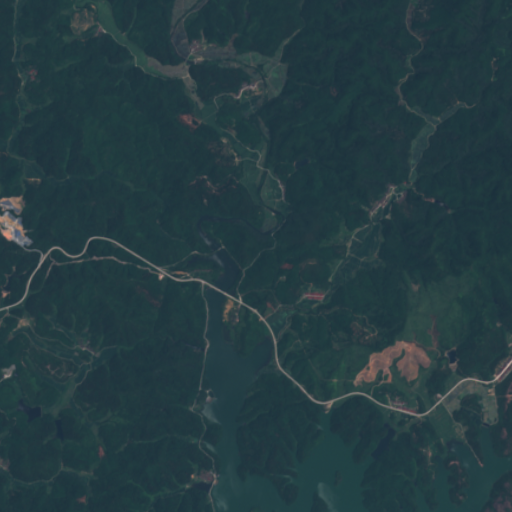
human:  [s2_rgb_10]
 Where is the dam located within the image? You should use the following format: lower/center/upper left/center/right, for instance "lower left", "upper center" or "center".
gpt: The dam is located in the lower right of the image.
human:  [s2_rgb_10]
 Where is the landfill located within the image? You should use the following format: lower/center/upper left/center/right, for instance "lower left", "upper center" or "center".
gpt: The landfill is located in the center left of the image.
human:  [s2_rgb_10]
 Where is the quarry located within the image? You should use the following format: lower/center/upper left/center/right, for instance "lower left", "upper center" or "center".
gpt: The quarry is located in the center left of the image.
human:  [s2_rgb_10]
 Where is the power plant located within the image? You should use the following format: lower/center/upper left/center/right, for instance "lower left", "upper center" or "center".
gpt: There is no power plant in the image.